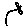
Label: fish